Question: I found this neat post before asking this question (but doesn't solve my problem) :
I'm trying to update a record with ajax call using play framework as a backend.
Here is some data regarding my request :
'''
Request URL:http://172.20.12.50:9000/updateName
Request Method:PUT
Form Data
name=&value=Testttt&pk=367
'''

Here is how I try to test what I get on the server side :
'''
Logger.info("PK IS " + request().getQueryString("pk"));
'''
This is what I get in the log:
'''
[info] application - PK IS null
'''
How would I get these params from FormData? I got this data regarding my request from firebug
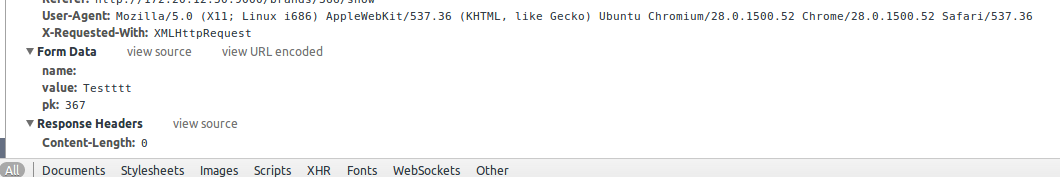
Answer: The POST data is available in a controller with 'request().body()'.
On the body, you can call '.asFormUrlEncoded()' to retrieve a 'Map' of the data. You will find more information in the <URL>.
For more complex use cases, you can use the <URL> to define data constraints and validation and bind data directly to a specific class.